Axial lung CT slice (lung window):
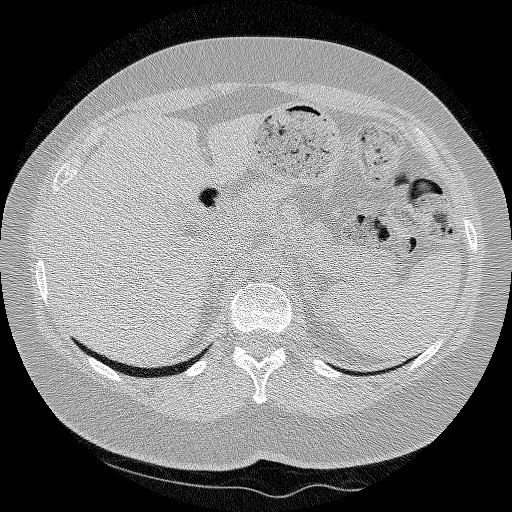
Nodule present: no